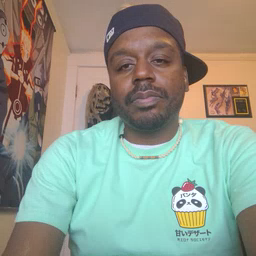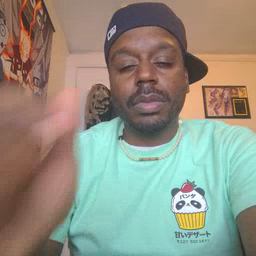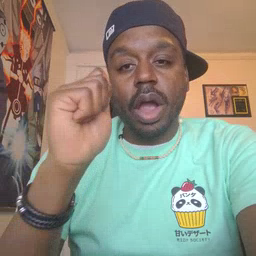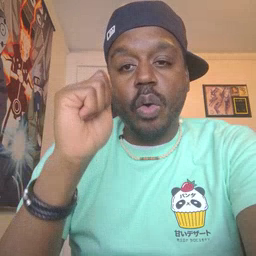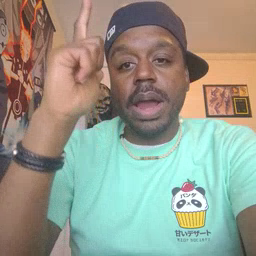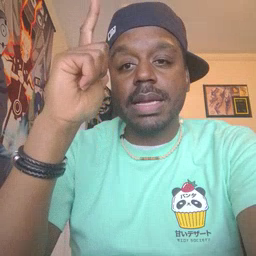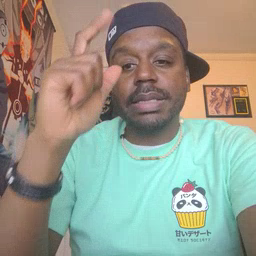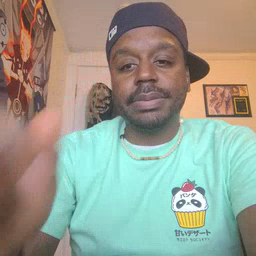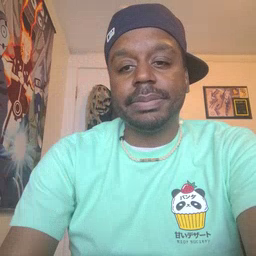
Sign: awake